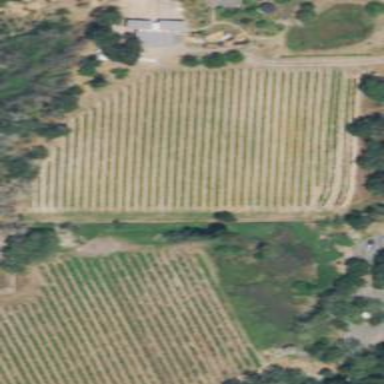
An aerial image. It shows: Vineyard where grapes are grown.